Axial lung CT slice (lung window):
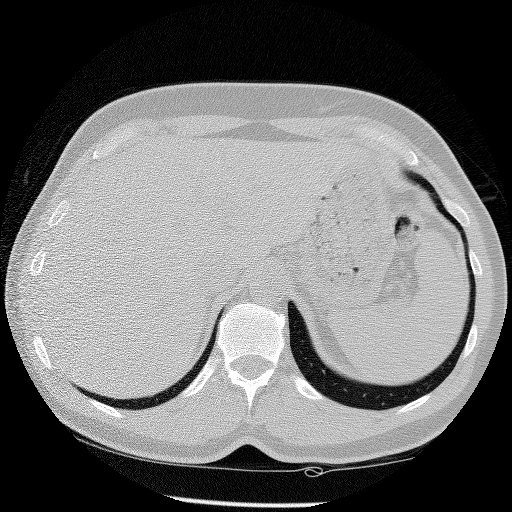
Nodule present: no